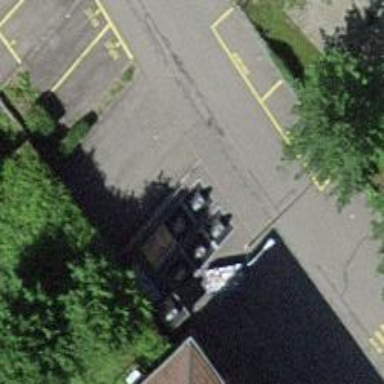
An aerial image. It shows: Recycling container at amenity designated for recycling.